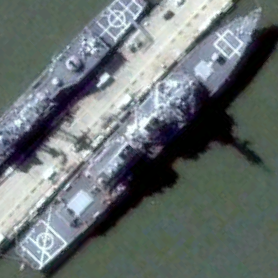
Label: destroyer